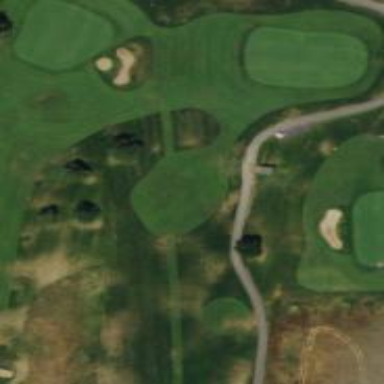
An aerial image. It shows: Golf tee on grassy land.